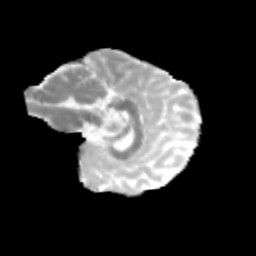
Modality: MD
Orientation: sagittal
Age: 12
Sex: female
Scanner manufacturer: siemens
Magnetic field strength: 3 T
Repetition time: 3.8 s
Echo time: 0.07 s